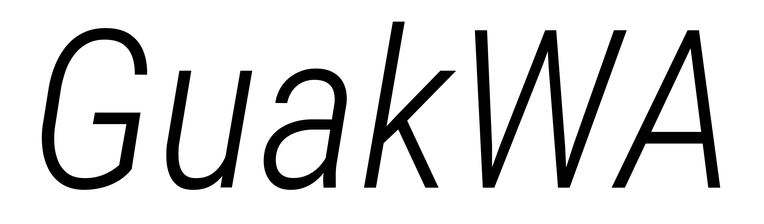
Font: Roboto-Italic_Condensed_Light_Italic